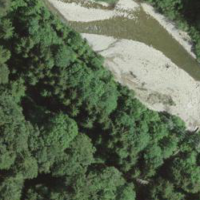
EUNIS habitat code: 44
Species observed at this site:
Mercurialis perennis